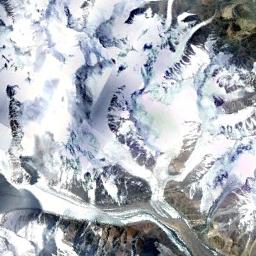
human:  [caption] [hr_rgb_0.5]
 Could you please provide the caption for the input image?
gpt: The snowberg is covered with glaciers and some U-shaped valleys are in the snowberg .

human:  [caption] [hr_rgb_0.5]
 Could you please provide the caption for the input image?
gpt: A snow-covered mountain covered in large areas .

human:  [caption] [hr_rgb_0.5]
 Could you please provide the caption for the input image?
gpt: The snow berg is consist of bare land and white snow .

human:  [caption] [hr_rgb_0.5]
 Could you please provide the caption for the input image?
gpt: The snowberg is covered with snow .

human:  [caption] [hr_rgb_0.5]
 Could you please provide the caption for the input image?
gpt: There are much snow and some bare land on the snowberg .